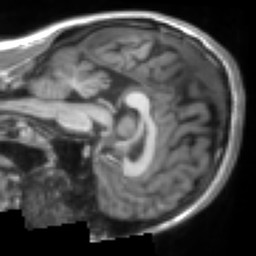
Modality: T1w
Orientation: sagittal